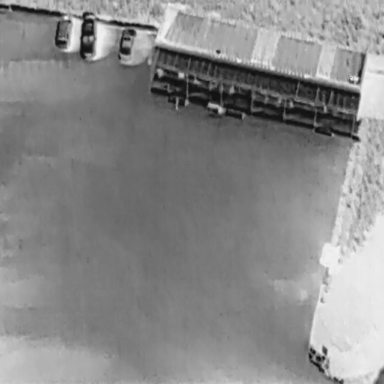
There are three Cars in the infrared image.